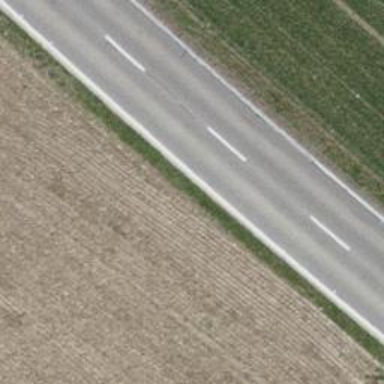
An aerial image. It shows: Secondary road with asphalt surface.